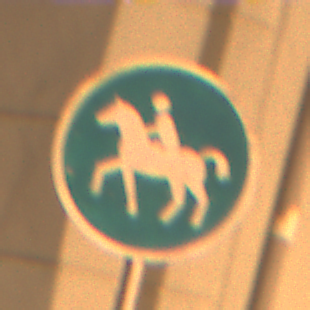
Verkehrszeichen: Reitweg
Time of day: Night
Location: Outdoor (Urban)
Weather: Clear
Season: NotSpecified
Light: Artificial